Field crop: tomato
Growth stage: 1
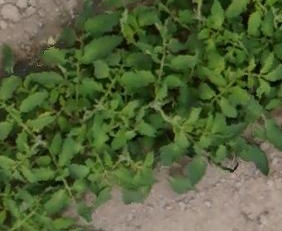
Species: tomato